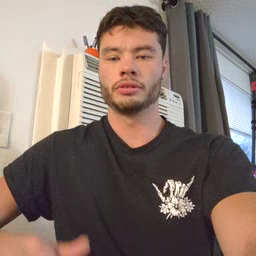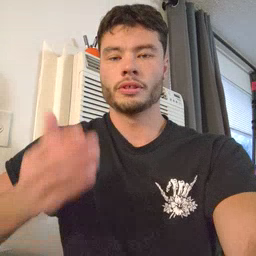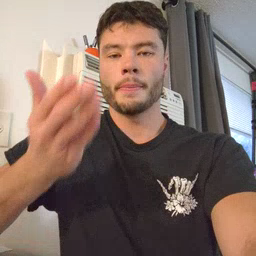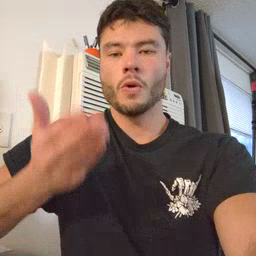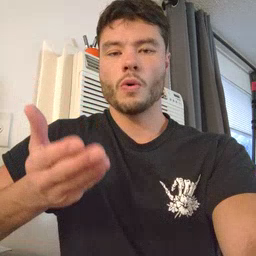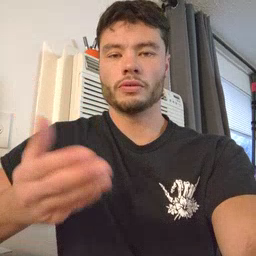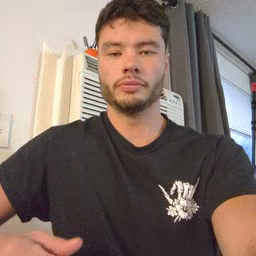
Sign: boat